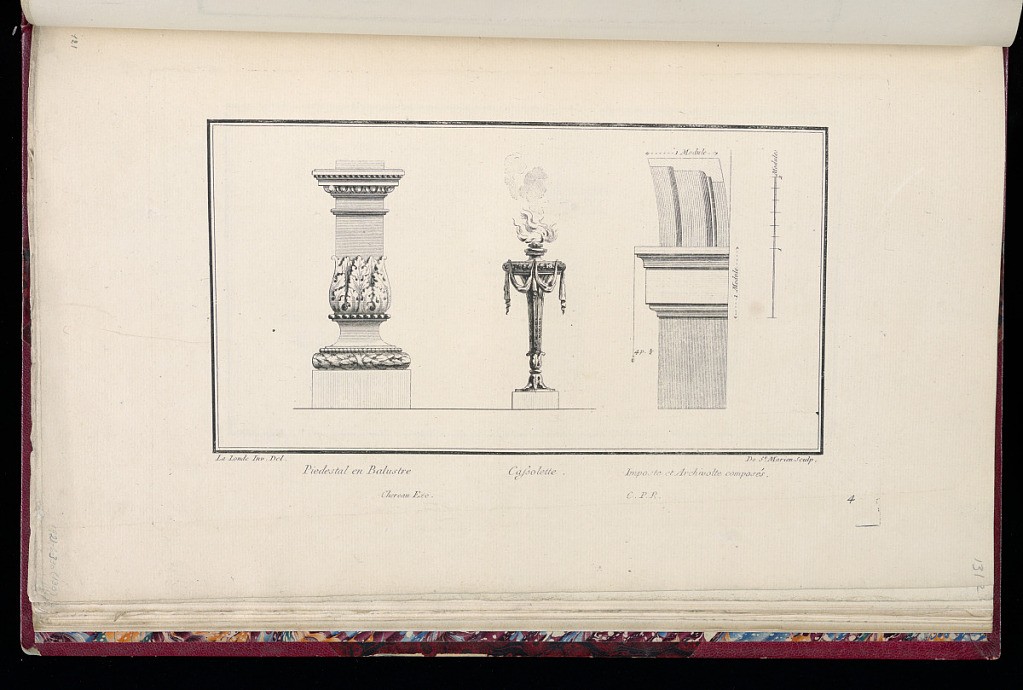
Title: Piedestal en Balustre. Cassolette. Imposte et Archivolte composés.
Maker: Richard de Lalonde, French, active 1780–96
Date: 1775-1788
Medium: Etching on off-white laid paper
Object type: Print
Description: From left to right, designs for a pedestal in the shape of a baluster, and with bands of bead, egg and dart, acanthus, and bound leaf ornamentation; a cassolette for burning perfume or incense, with a thin, fluted shaft, drapery, and a foot of stylized acanthus leaves; and an impost and archivolt of a composite order with a scale bar of "2 Modules." The plate is signed and numbered.